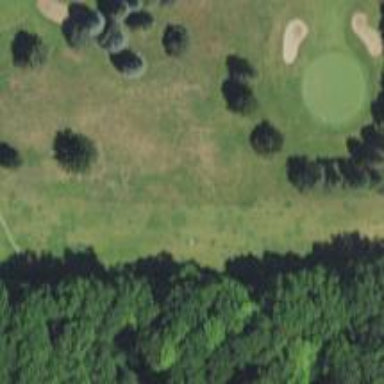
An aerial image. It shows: Golf hole.